Question: How to prevent Excel to change size of cell when i press F2 or with VBA do sendkeys{F2} on cell?
Why Excel change cells Height (if it < 15pt) in this case?

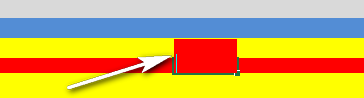
Answer: The reason is pretty simple :)
Even though you have reduced the cell size, you have forgotten to decrease the font size so when you press , the cursor will show you as per the font size of that cell.
See the screenshot below. If I reduce the size to 'Calibri-5', the cursor also decreases.